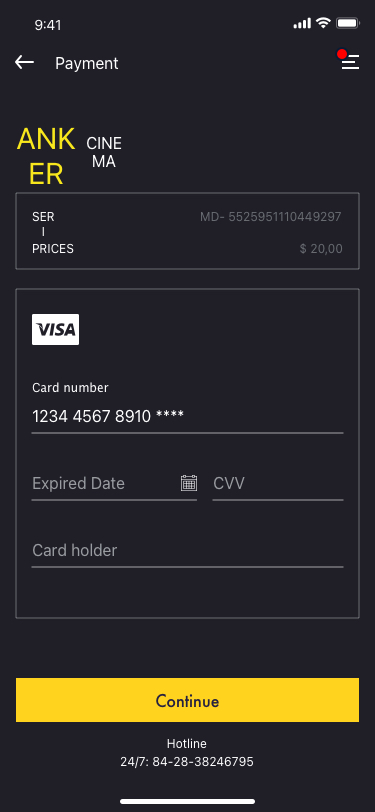
Text in this UI design:
Hotline 24/7: 84-28-38246795
CVV
9:41
Payment
ANKER
CINEMA
SERI
PRICES
MD- 5525951110449297
$ 20,00
Card number
1234 4567 8910 ****
Expired Date
Card holder
Continue